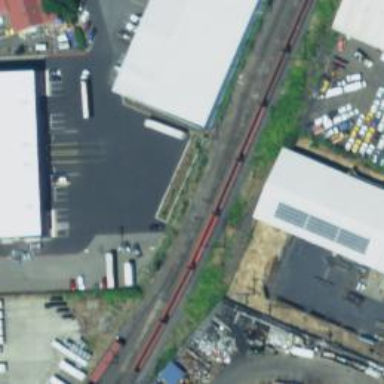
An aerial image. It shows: Railway siding with rails.